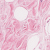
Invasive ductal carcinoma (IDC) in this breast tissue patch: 0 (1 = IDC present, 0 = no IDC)